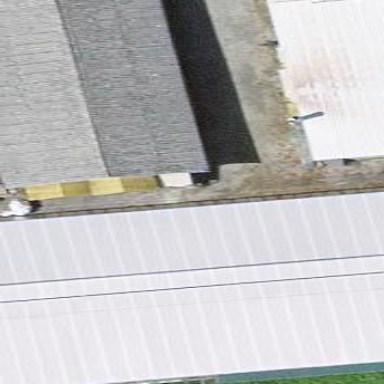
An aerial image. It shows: Warehouse building.